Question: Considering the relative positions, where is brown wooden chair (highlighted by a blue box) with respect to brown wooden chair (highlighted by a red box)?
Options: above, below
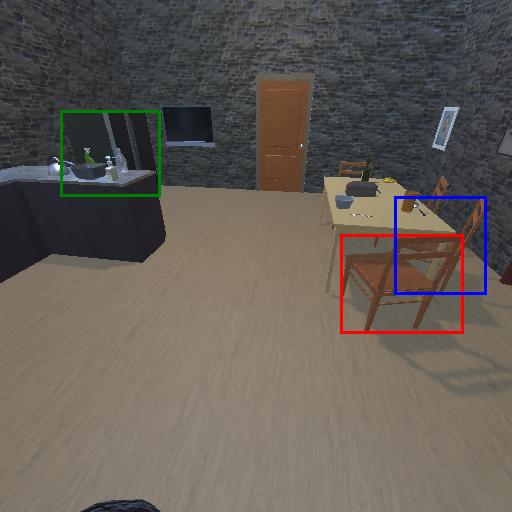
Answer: above